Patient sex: M
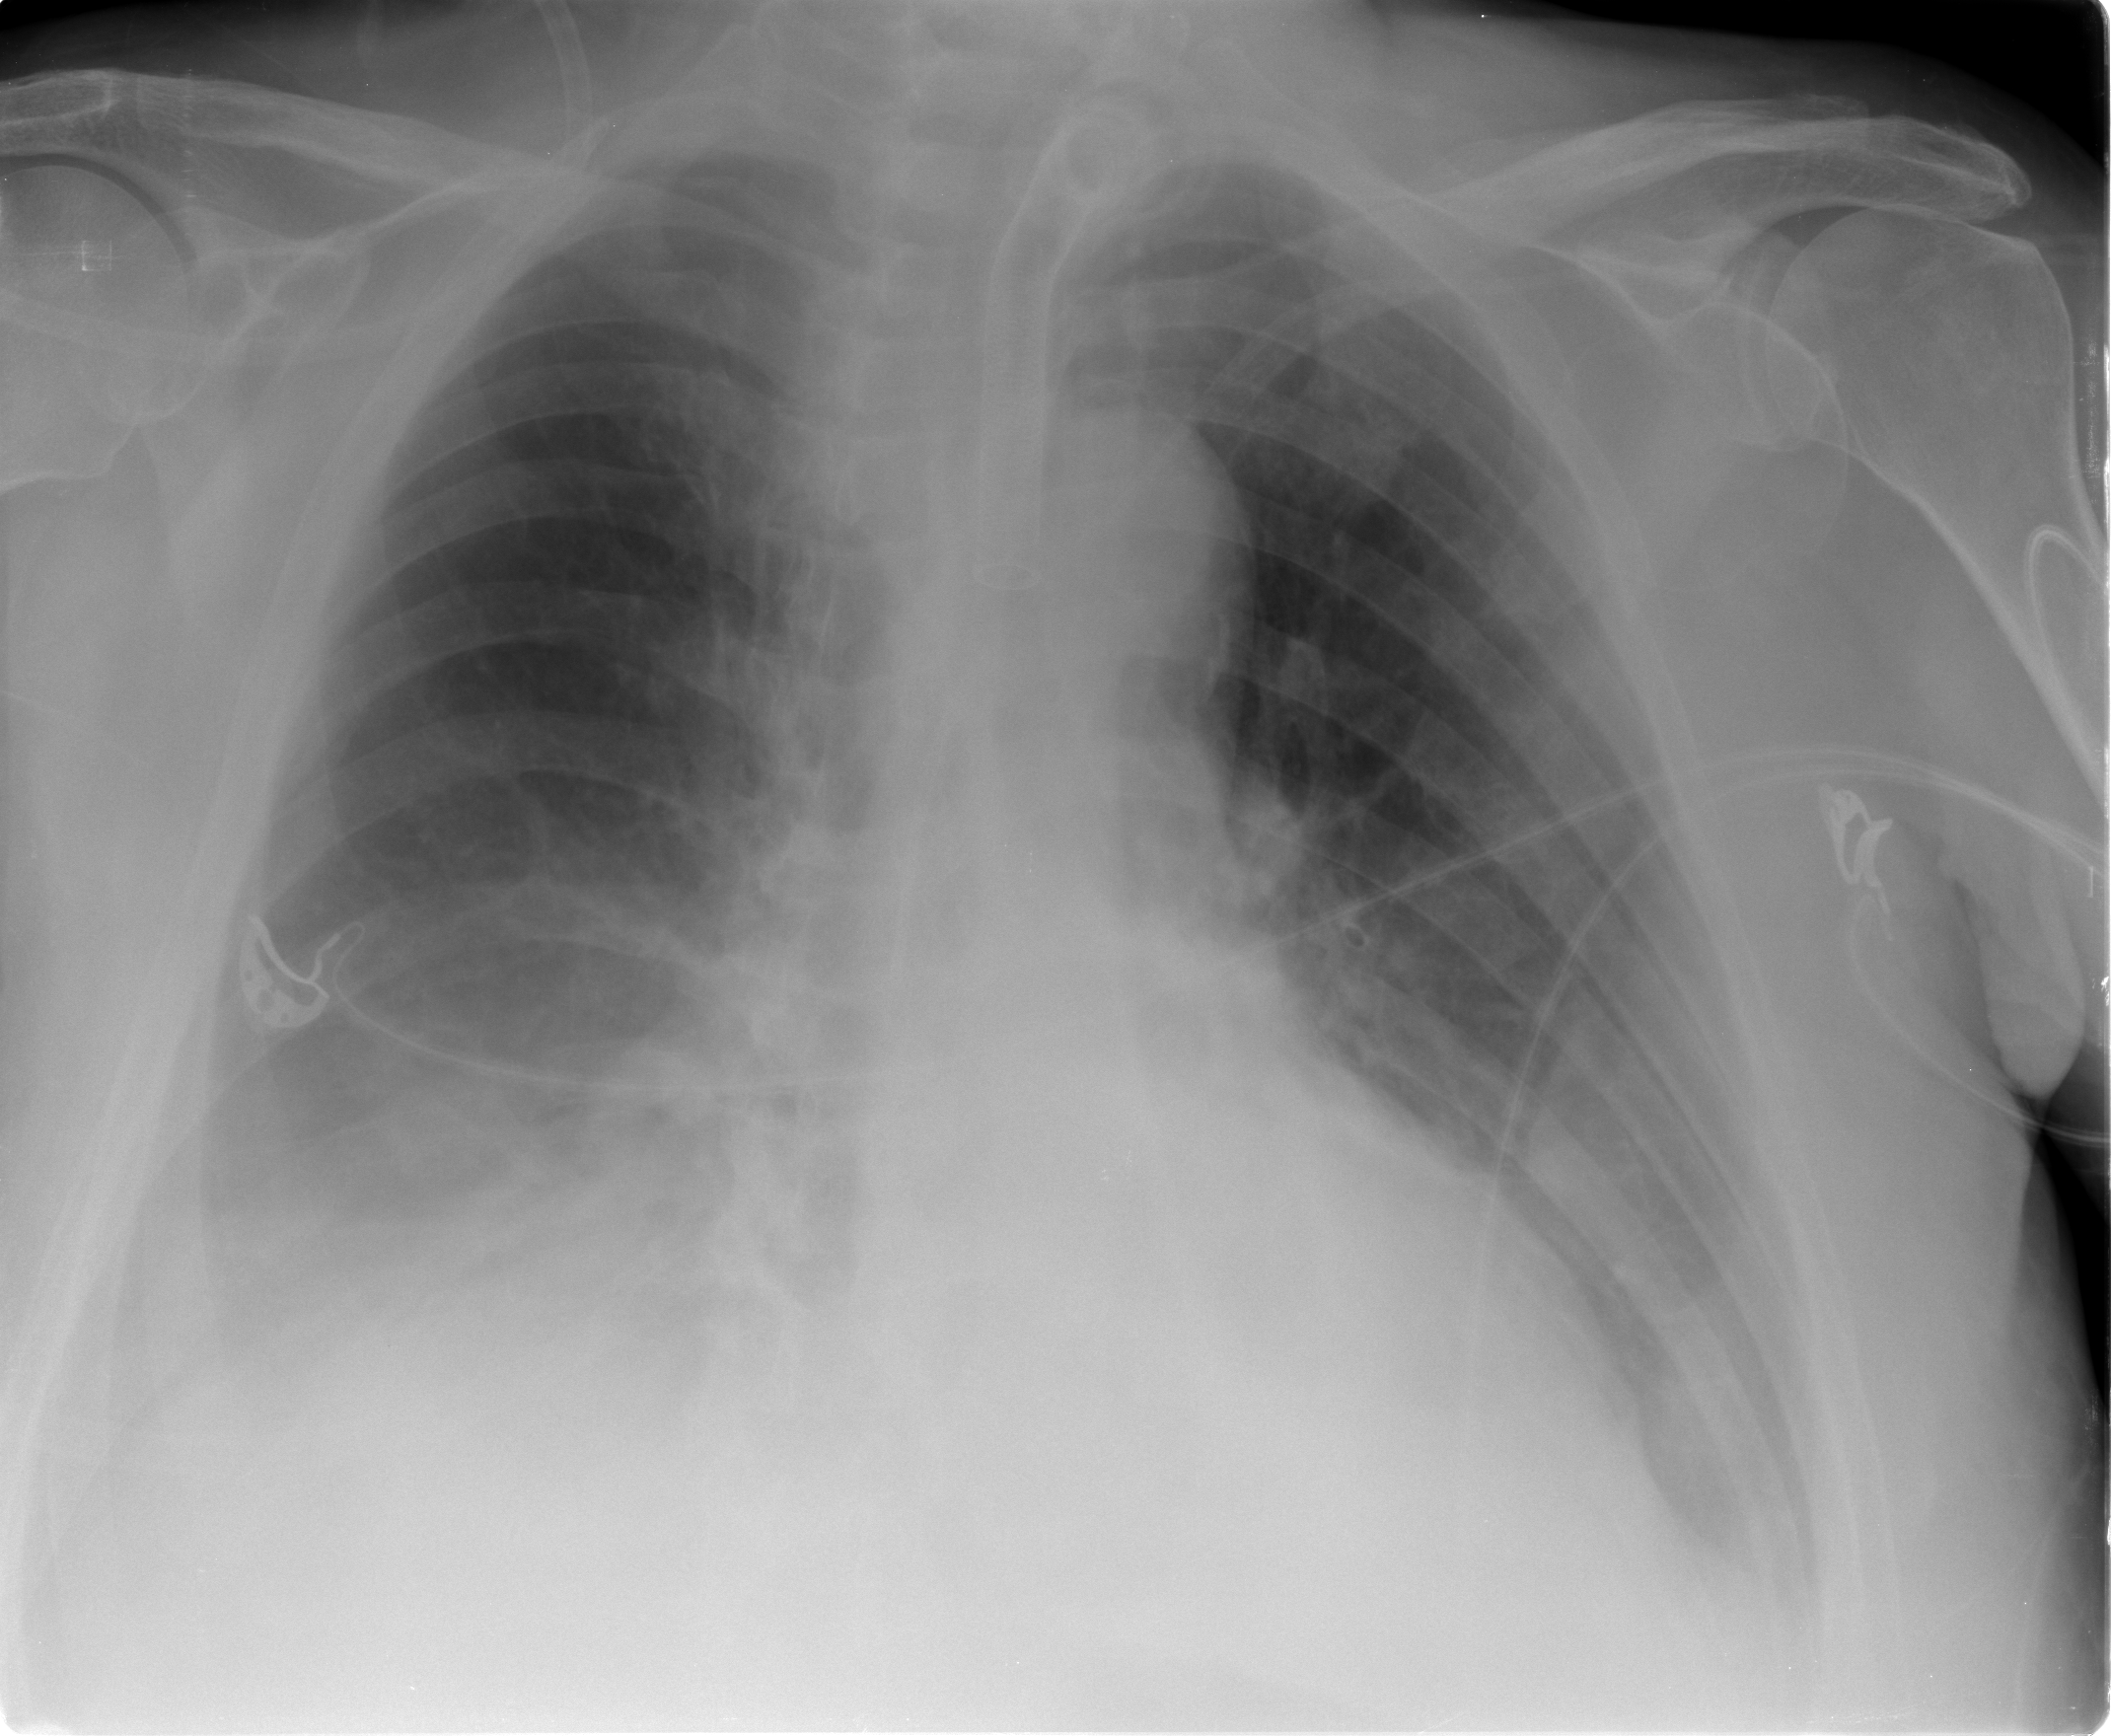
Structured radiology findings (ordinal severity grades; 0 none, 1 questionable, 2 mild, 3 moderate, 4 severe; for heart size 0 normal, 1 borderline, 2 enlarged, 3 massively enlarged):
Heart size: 0
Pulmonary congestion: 0
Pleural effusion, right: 2
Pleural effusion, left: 2
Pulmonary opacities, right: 3
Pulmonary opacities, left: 0
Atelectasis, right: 2
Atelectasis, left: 2